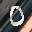
Label: 0